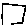
Label: square